Question: I need to figure out how to determine the nearest neighbors of an "optimal" line, as illustrated in a simplified figure, linked below.
*Edit 8-20-2018:
The blue, orange, green, and purple lines represent the best fit to a time series of ~50-100 data points. The desired profile (red dashed line) represents the optimal linear trajectory:

Is there a reliable way by which I can calculate which is nearest to the optimal line via k-nearest neighbors? Or will I need to write my own algorithm that determines the curve that has the least sum of squares?
DESIRED GOAL: In any case, if I were to set k=1, I'd like the algorithm to select the green time series. And if k=2, I'd like it to select both the orange and green lines (and automatically calculate the average of their labeled values).
I'm not sure if i'd need to use the raw data in aggregate or use fitted lines for each of the time series.
Ideally, I'd like to use R for this project, but have just begun learning python.
Hopefully I've provided enough info to make things understandable.
Thanks for your help!
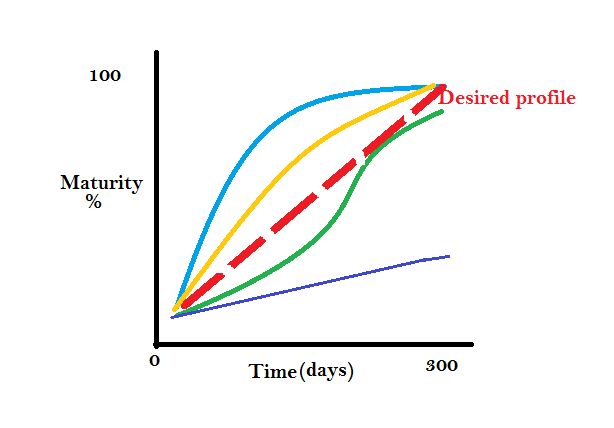
Answer: Well I've tried a bit something to share, hoping to be helpful. I have created some fake data similar to yours:
'''
ts <- data.frame(ts1 =c(1,2,3,4,5,6,7,8,9),
ts2 =c(1,2,4,6,7,10,11,10,9.5),
ts3 =c(1,1.1,2,2.1,3,3.1,4,4.1,5),
ts4 =c(1.3,1.7,2.3,2.7,3.3,4,7,5.7,6.3),
time =c(1,2,3,4,5,6,7,8,9))
'''
Plotting them:
'''
library(ggplot2)
library(reshape2)
meltdf <- melt(ts,id="time") # ggplot loves long data, so we have to crunch them a bit
ggplot(meltdf,aes(x=time,y=value,colour=variable,group=variable)) + geom_line()
'''
<URL>
Close enough!
Now we have to try to classify. Using 'knn' should be a problem, not for the algorithm, but for the result giveth by our data. For example:
'''
knn(train, test, cl, k = 1, l = 0, prob = FALSE, use.all = TRUE)
'''
You have to give some data to train, and some to classify: <URL>? It seems you can train your knn only with one ts, ts1, then classify the others, and this is not going to give some nice result, as stated here.
'''
train <- t(data.frame(knn_data[1,]))
test <- knn_data[2:4,]
label<- c('t')
knn(train = train, test = test,cl = label, k=1)
[1] t t t
Levels: t
'''
Maybe <URL>.
However as you know, 'knn' use Euclidean Distances: we can try to make it simpler, using it.
'''
# here a data.frame with all the distance between ts1, source, and the other ts.
distances <- data.frame(source =c("ts1","ts1","ts1"),
target = c("ts2","ts3","ts4"),
dista = c(dist(rbind(ts$ts1, ts$ts2)),
dist(rbind(ts$ts1, ts$ts3)),
dist(rbind(ts$ts1, ts$ts4)))
)
# now we can choose the top 1 like in this case, or the top 1.
head(distances[order(distances$dista),],1)
source target dista
3 ts1 ts3 4.672259
'''